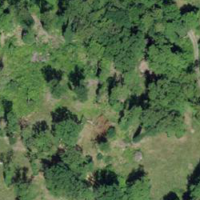
EUNIS habitat code: 41
Species observed at this site:
Circaea lutetiana